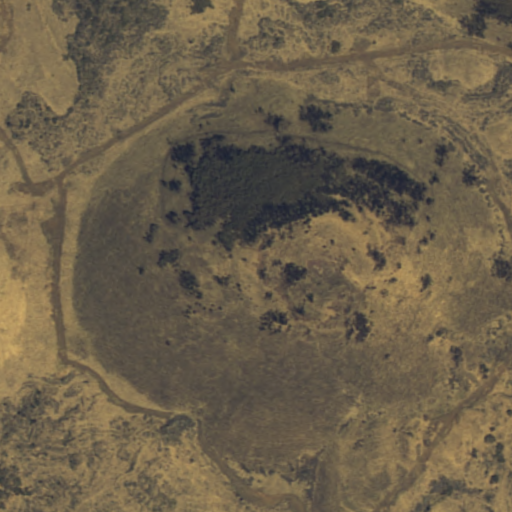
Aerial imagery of mountain in Hawaii named Kalaieha containing only unknown